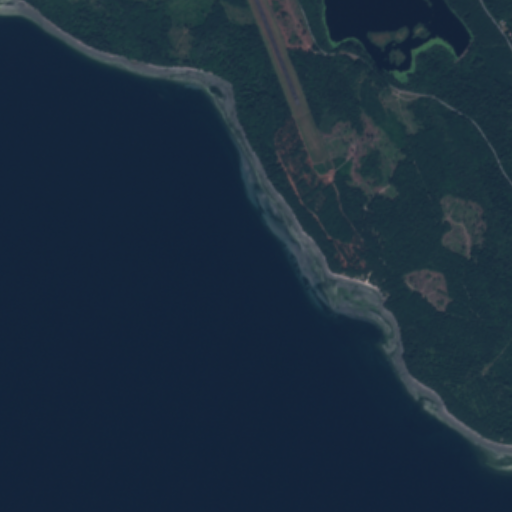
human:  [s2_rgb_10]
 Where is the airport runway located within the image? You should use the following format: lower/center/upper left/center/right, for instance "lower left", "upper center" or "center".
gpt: The airport runway is located in the upper center of the image.
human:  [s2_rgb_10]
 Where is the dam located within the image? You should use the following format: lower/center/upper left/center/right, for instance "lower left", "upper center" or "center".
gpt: The dam is located in the upper right of the image.
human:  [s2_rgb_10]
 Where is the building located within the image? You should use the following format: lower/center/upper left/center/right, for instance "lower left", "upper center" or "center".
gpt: The building is located in the upper right of the image.
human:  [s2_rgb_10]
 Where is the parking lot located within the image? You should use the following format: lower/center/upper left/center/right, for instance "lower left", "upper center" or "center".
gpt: There is no parking lot in the image.